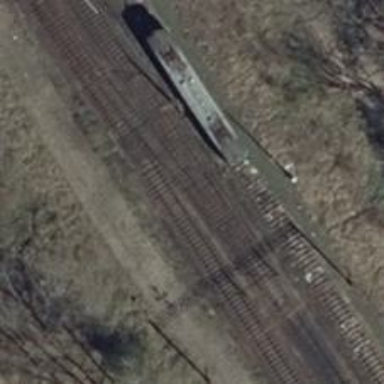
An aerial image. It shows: Railway track with contact lines for electrification.